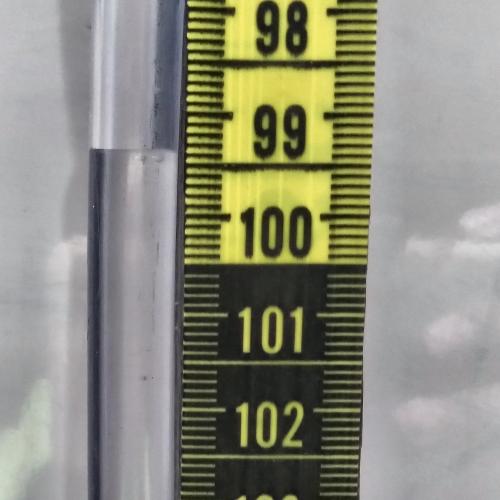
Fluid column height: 99.4 cm